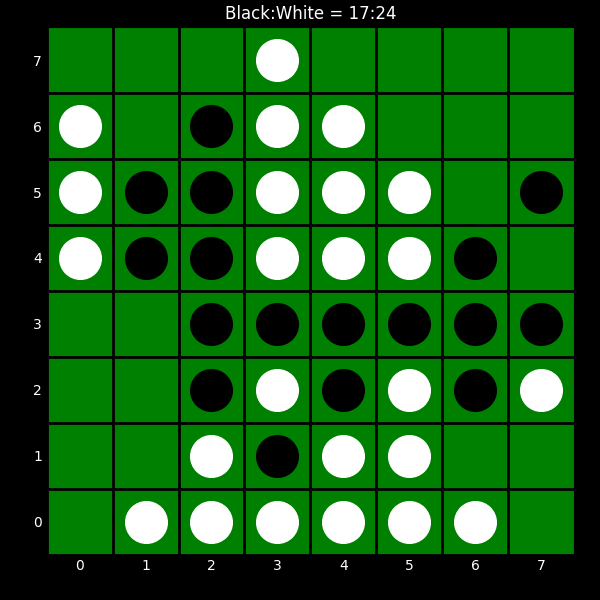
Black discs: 17
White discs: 24